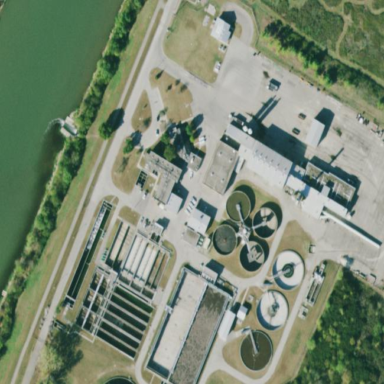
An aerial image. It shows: View of wastewater plant.